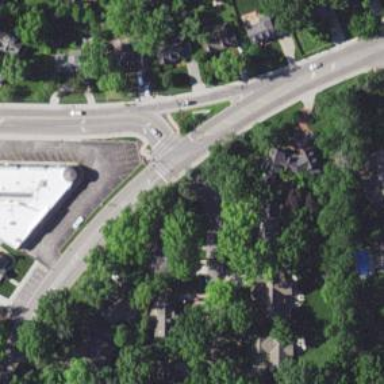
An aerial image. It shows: Marked crossing on the road.